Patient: sex F, age 26
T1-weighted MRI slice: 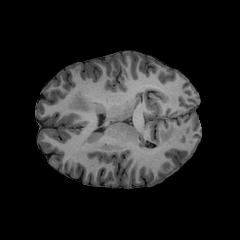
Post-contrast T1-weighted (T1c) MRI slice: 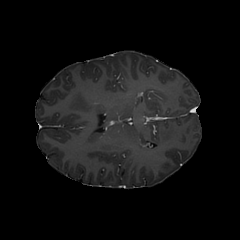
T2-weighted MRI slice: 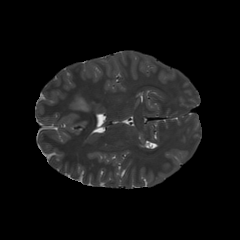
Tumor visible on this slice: yes
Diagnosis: Astrocytoma, IDH-mutant
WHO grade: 3